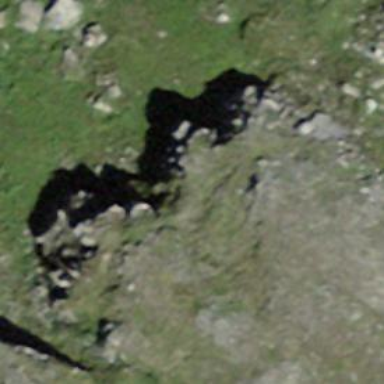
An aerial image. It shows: Cliff in nature.